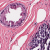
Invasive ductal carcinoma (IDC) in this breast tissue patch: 0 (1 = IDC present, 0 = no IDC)